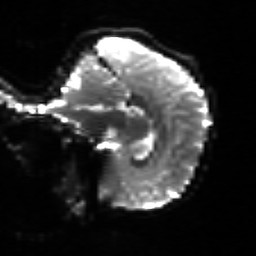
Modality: sbref
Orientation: sagittal
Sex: female
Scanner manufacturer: siemens
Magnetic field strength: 3 T
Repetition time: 5 s
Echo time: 0.071 s